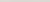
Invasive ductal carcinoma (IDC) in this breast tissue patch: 0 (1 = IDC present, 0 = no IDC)